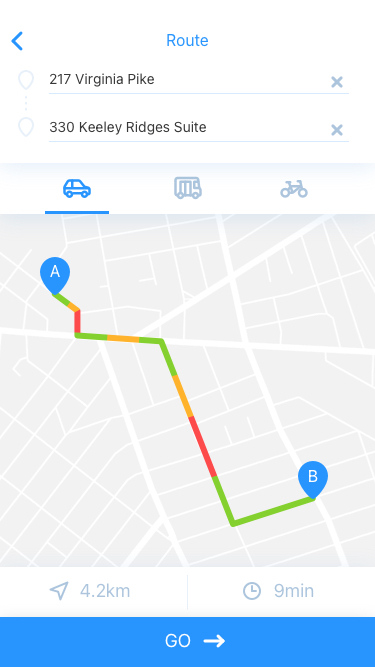
Text in this UI design:
4.2km
9min
A
B
Go
217 Virginia Pike
330 Keeley Ridges Suite
Route